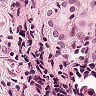
Metastatic tissue present: yes